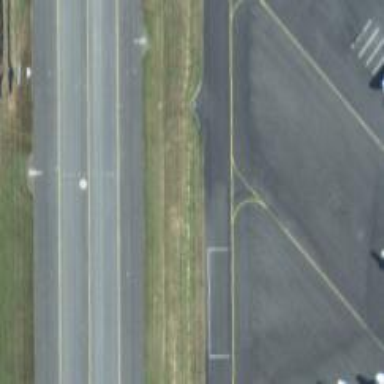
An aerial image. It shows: View of taxiway at the airport.